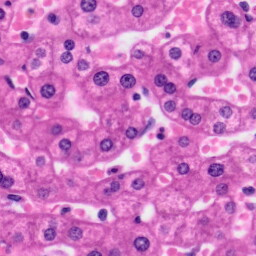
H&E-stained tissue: Liver